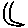
Label: moon